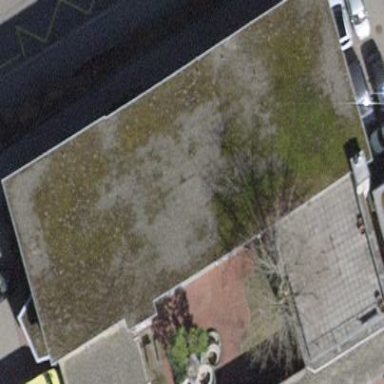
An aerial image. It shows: School building.